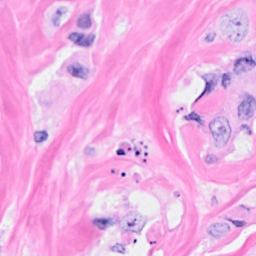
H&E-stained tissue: Breast